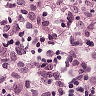
Metastatic tissue present: no